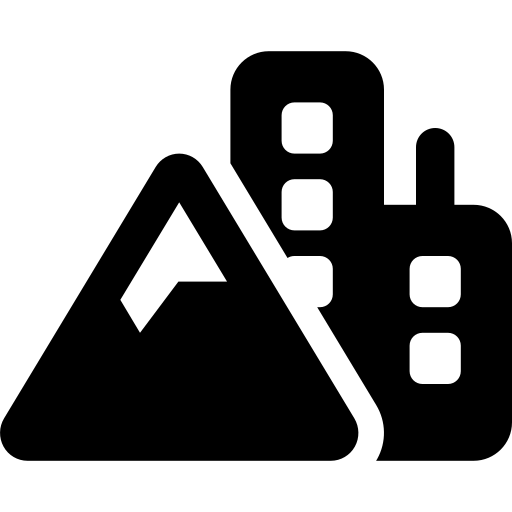
Tags: icon, FontAwesome, fa-icon, solid, mountain, city